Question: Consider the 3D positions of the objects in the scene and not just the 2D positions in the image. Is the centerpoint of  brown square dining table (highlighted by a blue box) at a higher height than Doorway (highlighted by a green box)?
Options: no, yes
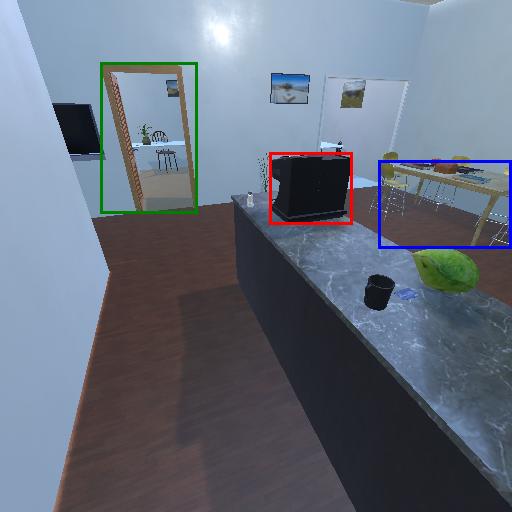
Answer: no